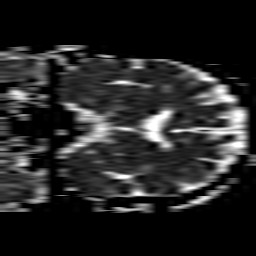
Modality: ADC
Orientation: coronal
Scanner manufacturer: philips
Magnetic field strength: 1.5 T
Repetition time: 3.618 s
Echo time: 0.07039 s